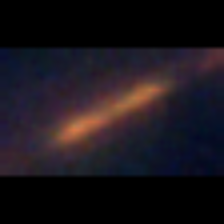
Taxon: Pennate
Group: Diatoms